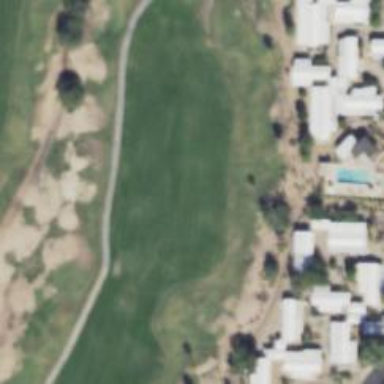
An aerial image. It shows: Golf hole.